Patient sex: M
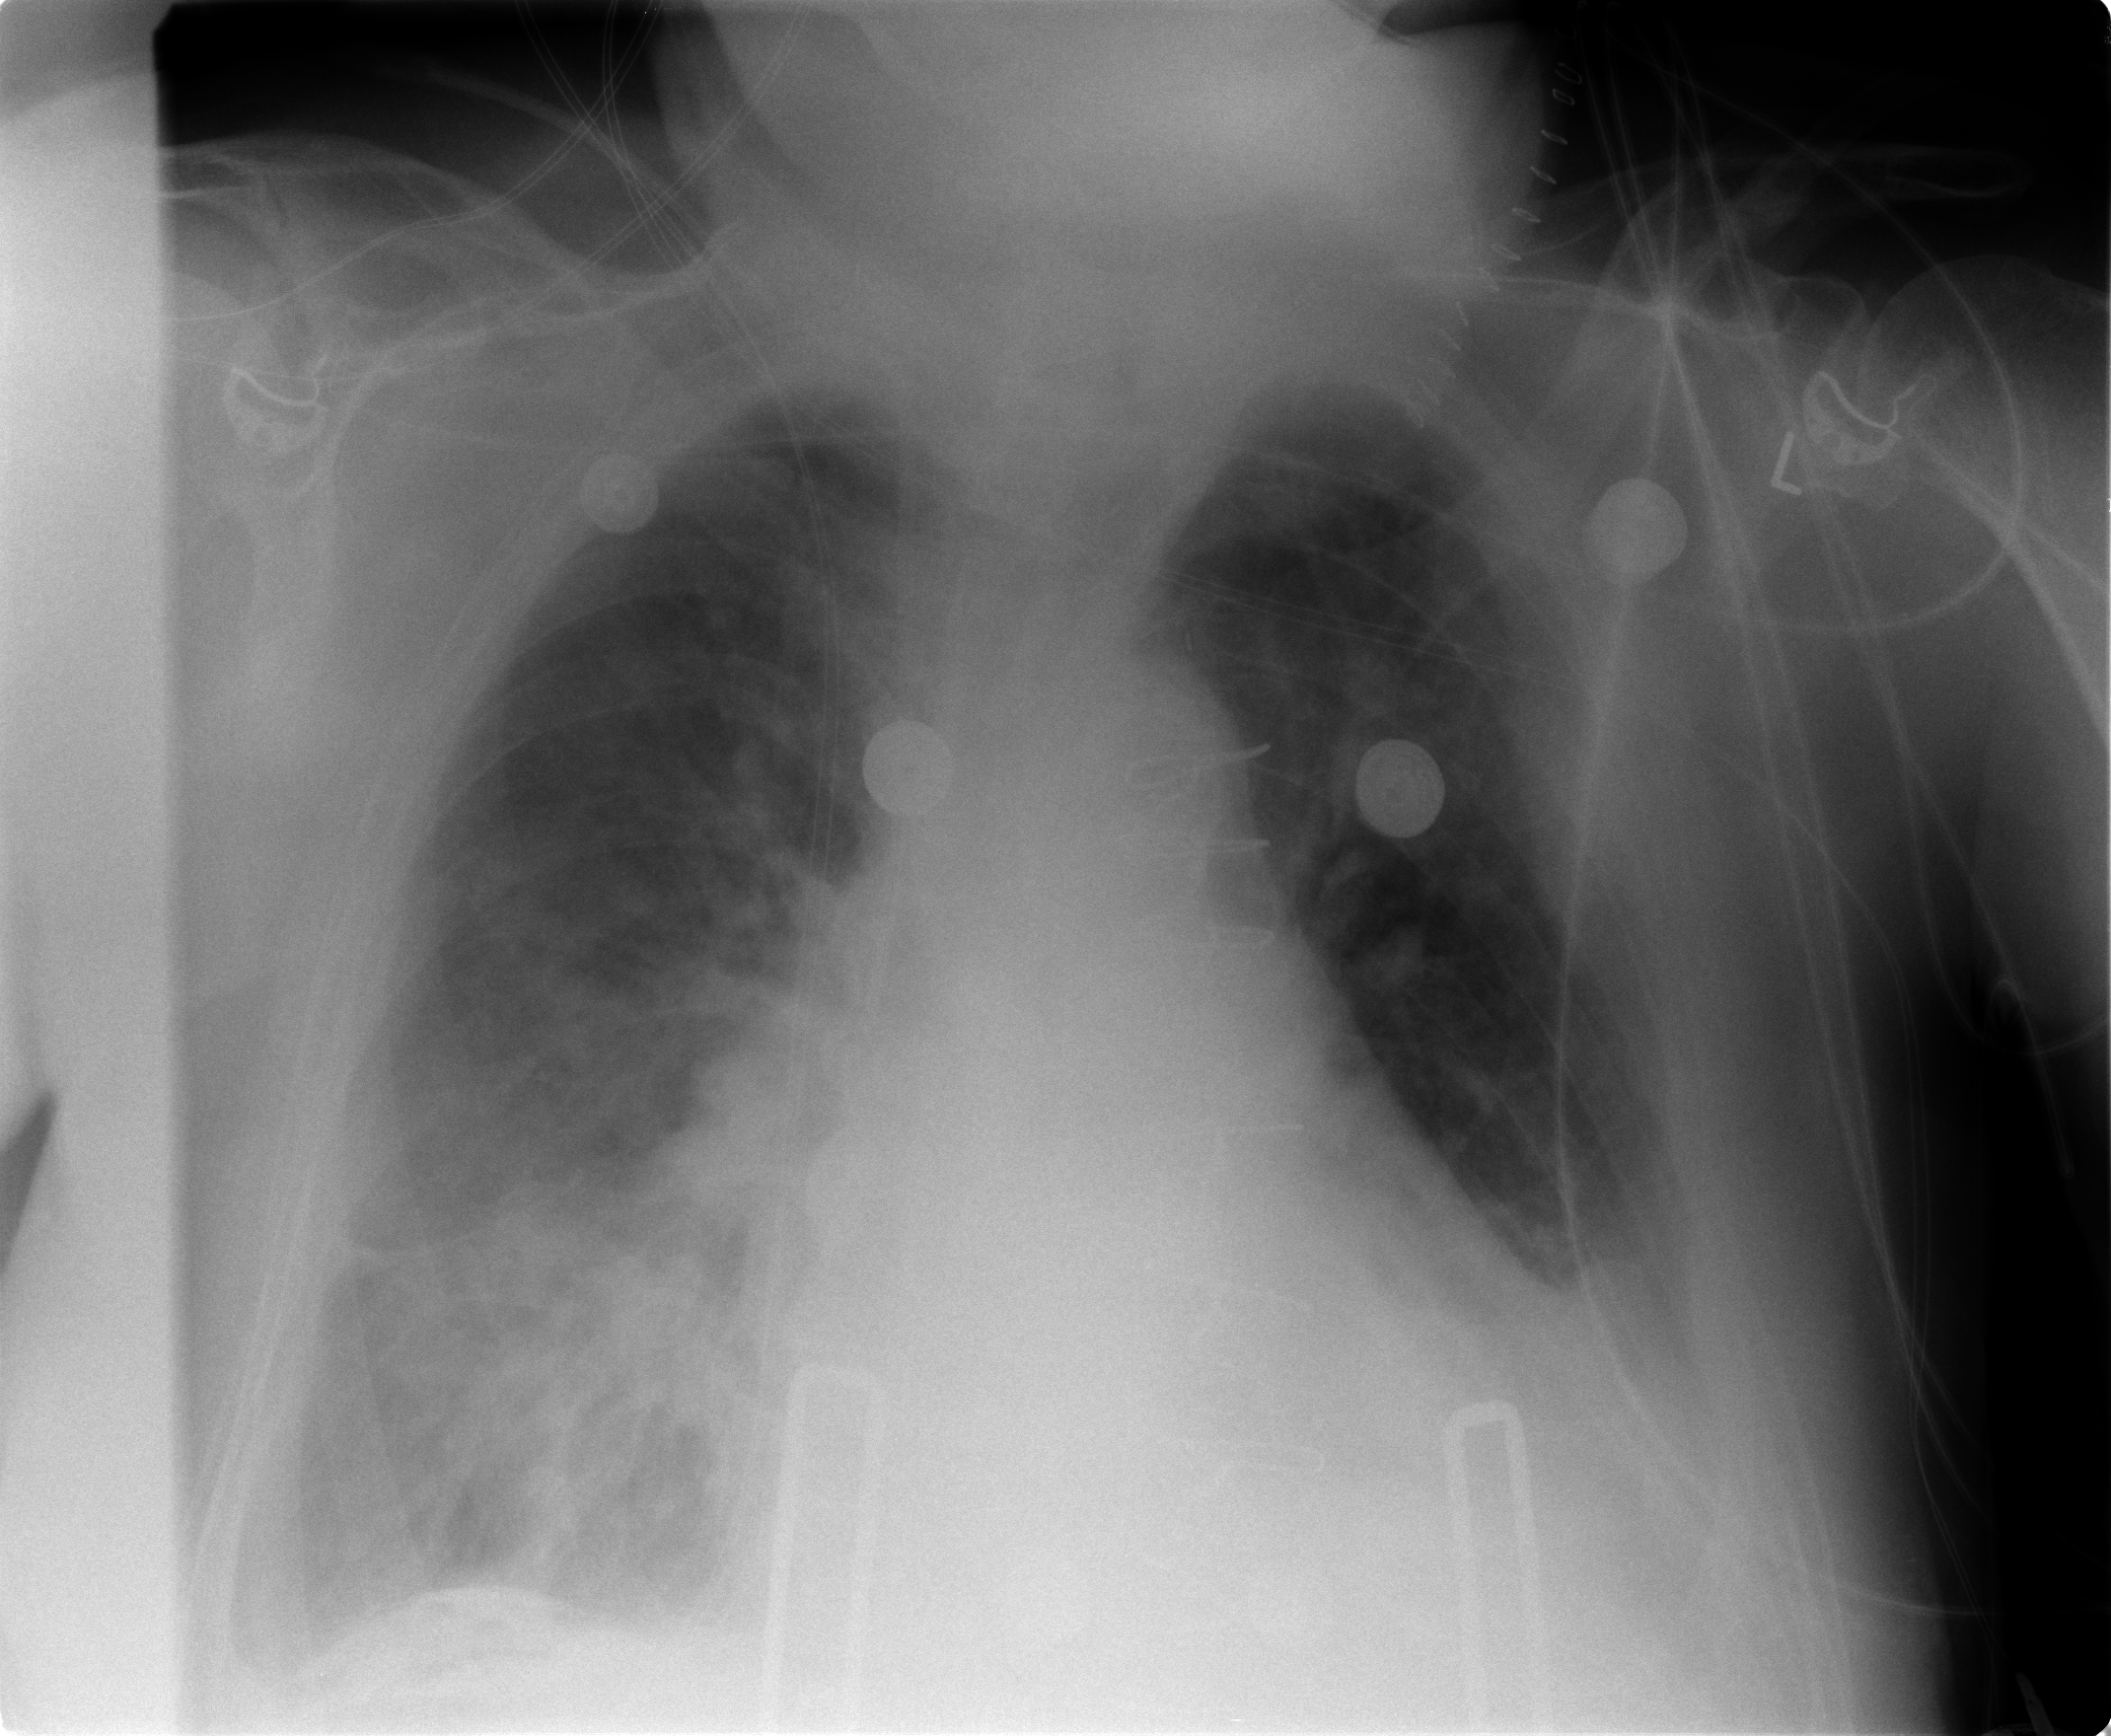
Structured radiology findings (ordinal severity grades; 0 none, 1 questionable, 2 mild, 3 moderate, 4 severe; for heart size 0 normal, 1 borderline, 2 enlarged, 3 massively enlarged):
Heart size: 2
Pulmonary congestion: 2
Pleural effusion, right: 2
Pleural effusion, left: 2
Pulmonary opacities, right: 2
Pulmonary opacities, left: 1
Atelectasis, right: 2
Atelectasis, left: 2